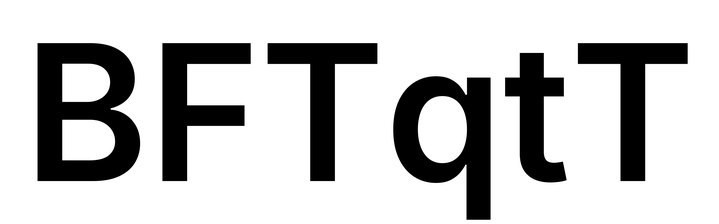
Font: Inter_SemiBold